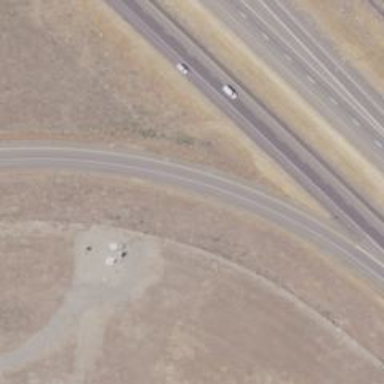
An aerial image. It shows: Trunk link highway.